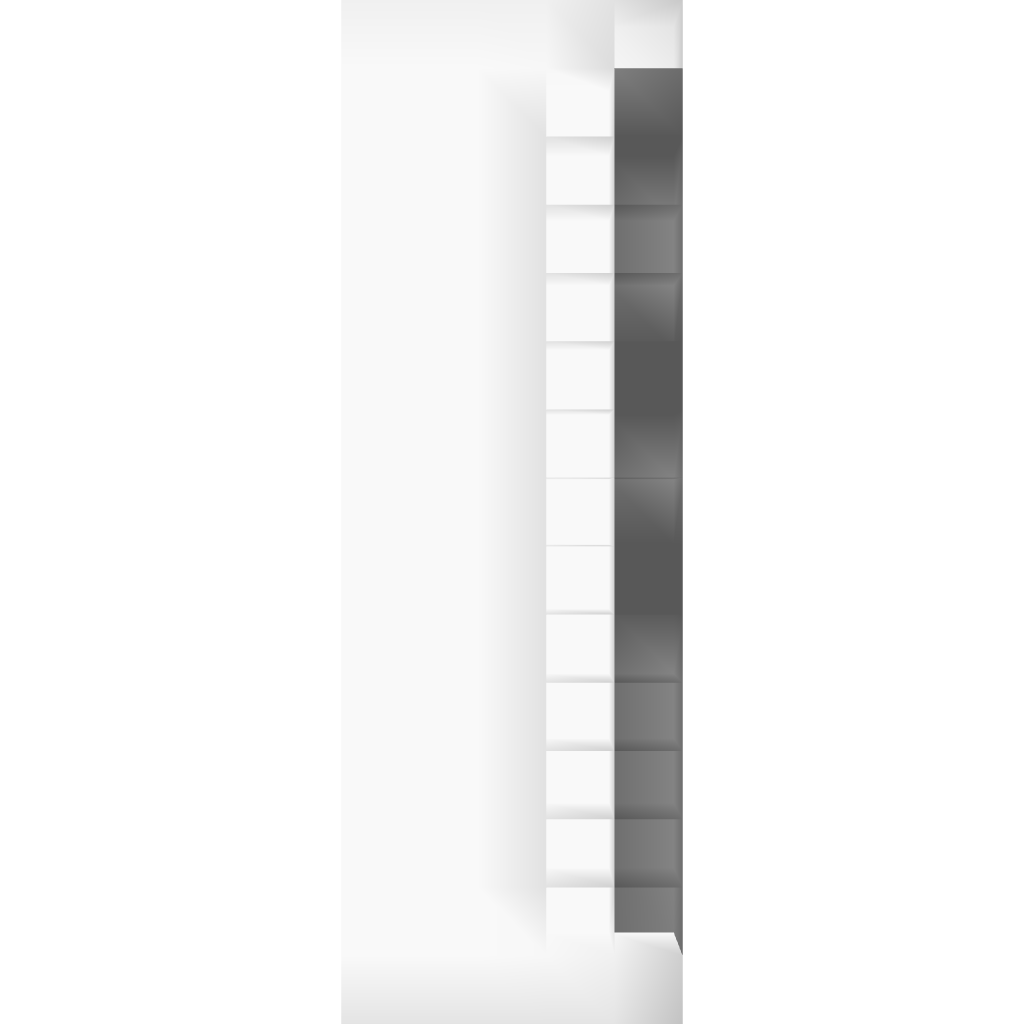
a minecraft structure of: Deadmau5 Name bad low quality